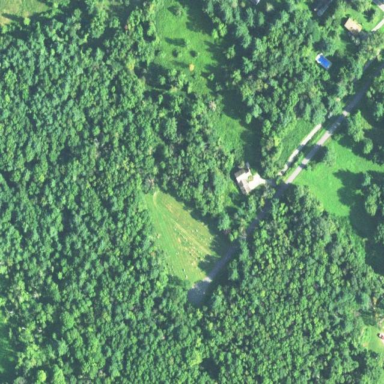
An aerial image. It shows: Cemetery.